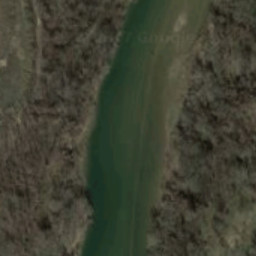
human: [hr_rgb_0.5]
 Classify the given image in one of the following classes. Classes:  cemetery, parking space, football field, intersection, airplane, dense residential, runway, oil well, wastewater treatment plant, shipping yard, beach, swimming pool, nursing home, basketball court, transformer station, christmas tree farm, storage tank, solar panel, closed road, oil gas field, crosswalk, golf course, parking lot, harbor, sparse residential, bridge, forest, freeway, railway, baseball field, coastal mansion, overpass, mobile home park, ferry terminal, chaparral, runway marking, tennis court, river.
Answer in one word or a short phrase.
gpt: river